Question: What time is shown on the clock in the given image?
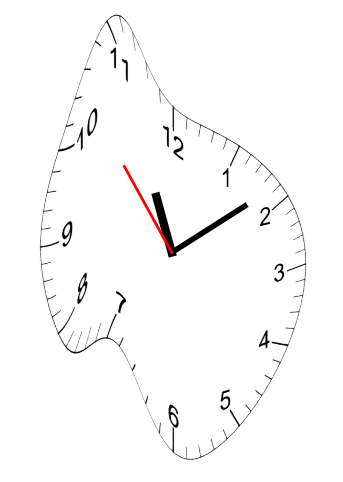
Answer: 11:08:53